Question: It's rather annoying: Windows Forms controls don't look or feel native; they don't glow/fade like they're supposed to.
For example, the top button is not native, but the bottom one is:

So how do I get this native look/feel in .NET? Is there a way to do it without using an external library?
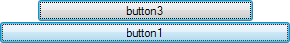
Answer: Yes! Just set the property on your control to , instead of , which is the default.
It's not easy to notice, but it's that easy to fix!
Just be aware that this can subtly affect the control in some situations -- a simple search on 'FlatStyle.System' should point you to the caveats.